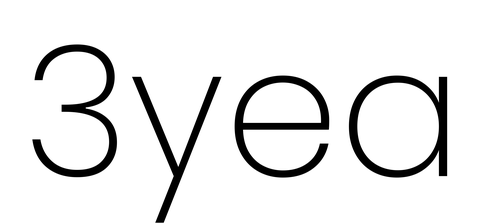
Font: Poppins-ExtraLight